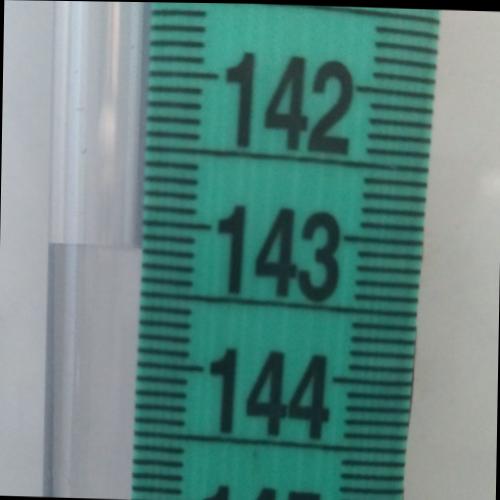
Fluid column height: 143.2 cm